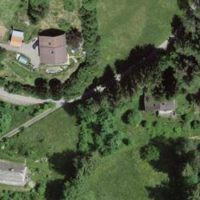
EUNIS habitat code: 25
Species observed at this site:
Lathyrus vernus
Geum rivale
Fraxinus excelsior
Sambucus racemosa
Picea abies
Cornus sanguinea
Salvia pratensis